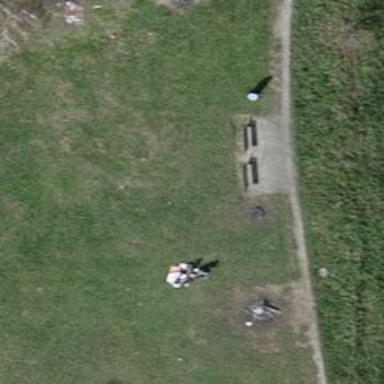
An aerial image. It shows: Bench.